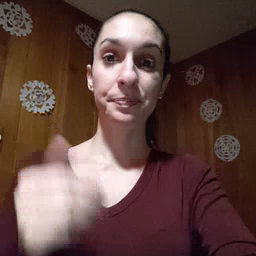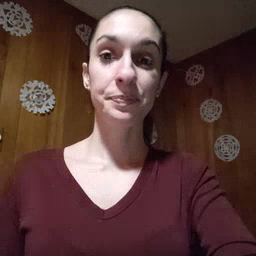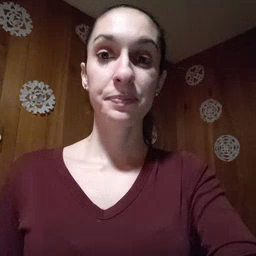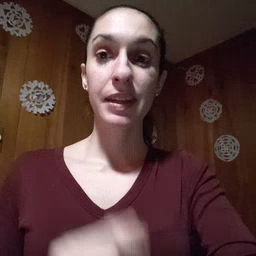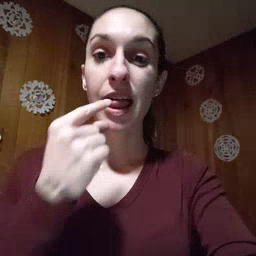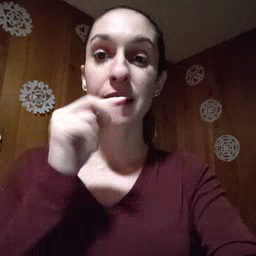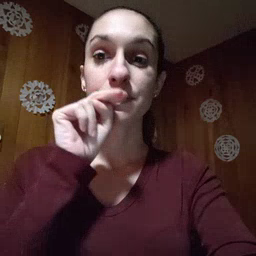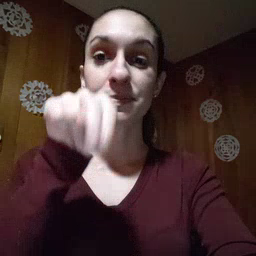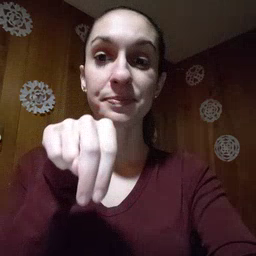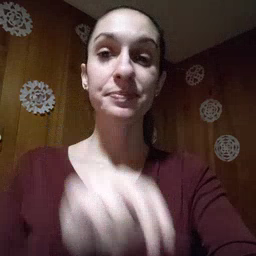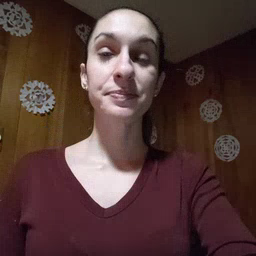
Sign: tongue